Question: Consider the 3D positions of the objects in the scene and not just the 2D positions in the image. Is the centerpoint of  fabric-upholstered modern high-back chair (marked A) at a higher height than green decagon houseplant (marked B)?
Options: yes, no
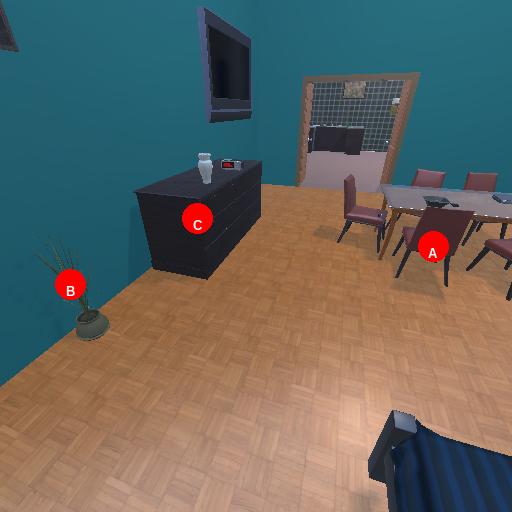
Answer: yes